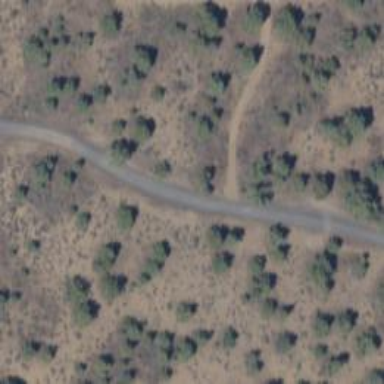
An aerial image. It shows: Unclassified road.